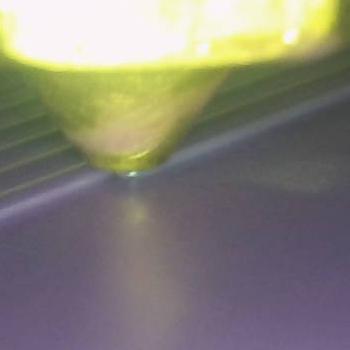
Flow rate: 54%